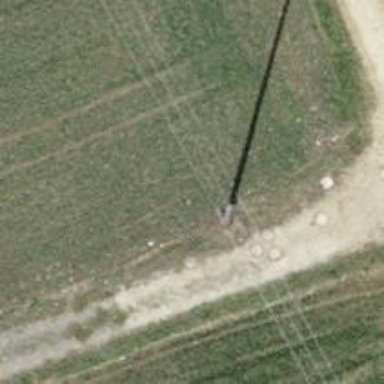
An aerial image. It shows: Concrete power pole.